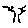
Label: tree